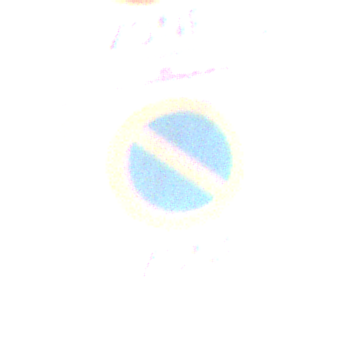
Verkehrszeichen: BeginnEingeschraenktesHalteverbotZone
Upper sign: BeginnZone30
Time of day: MorningAfternoon
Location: Outdoor (Suburban)
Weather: PartlyCloudy
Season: NotSpecified
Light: Natural